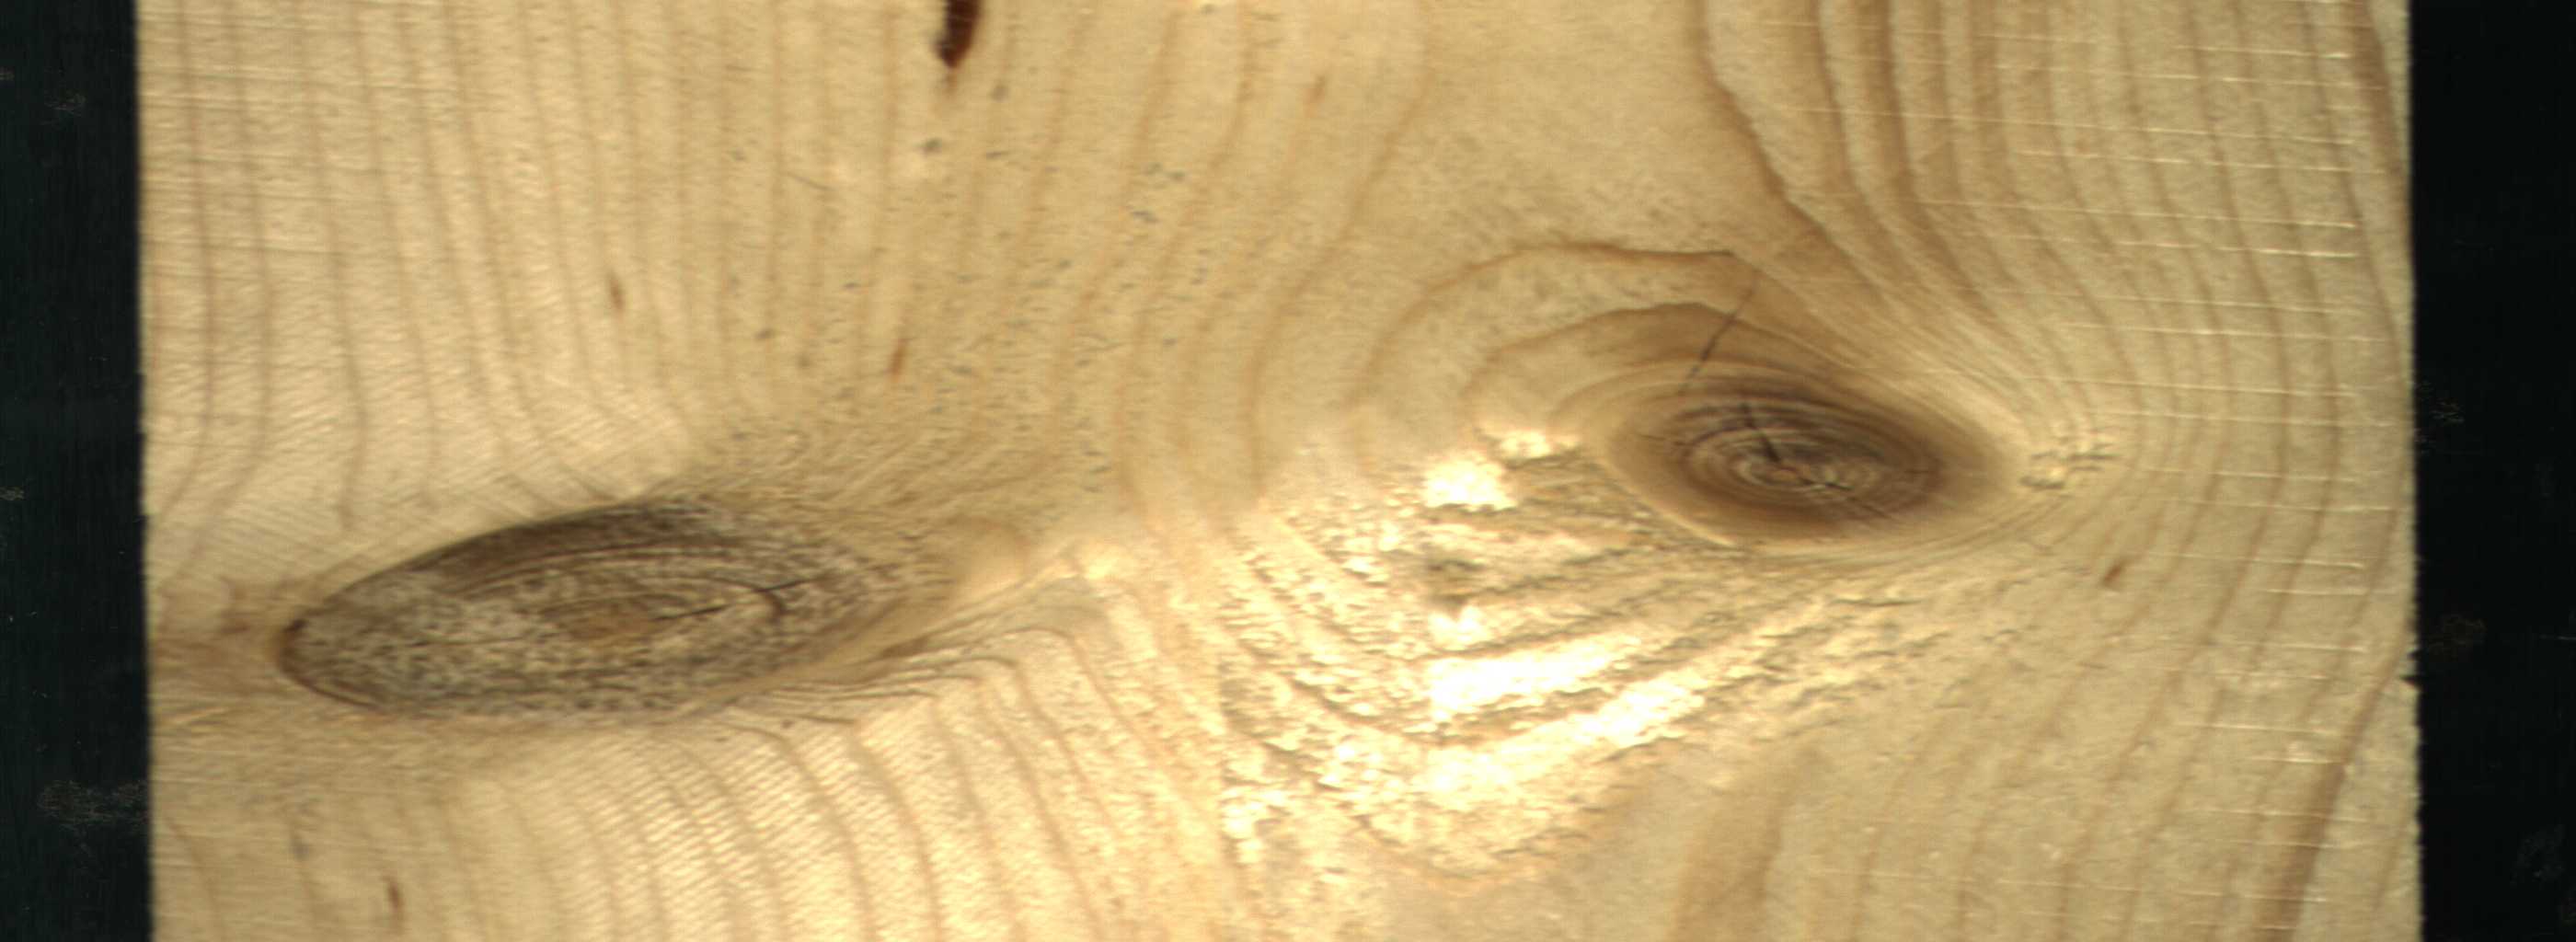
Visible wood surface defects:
resin
knot_with_crack
knot_with_crack
knot_with_crack
knot_with_crack
Live_Knot